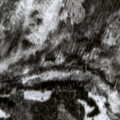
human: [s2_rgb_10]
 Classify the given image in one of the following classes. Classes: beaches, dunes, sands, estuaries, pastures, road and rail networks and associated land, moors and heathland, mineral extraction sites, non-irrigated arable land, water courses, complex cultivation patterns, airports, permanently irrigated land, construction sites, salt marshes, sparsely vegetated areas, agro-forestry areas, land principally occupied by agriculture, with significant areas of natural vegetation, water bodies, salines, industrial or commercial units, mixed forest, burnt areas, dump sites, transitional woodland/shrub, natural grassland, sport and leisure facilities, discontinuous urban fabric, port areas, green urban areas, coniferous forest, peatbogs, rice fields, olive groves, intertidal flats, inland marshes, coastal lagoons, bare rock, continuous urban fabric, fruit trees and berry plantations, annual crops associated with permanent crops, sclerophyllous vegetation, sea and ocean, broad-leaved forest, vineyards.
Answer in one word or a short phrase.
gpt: coniferous forest, mixed forest, transitional woodland/shrub